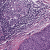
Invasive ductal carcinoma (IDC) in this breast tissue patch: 0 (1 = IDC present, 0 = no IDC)